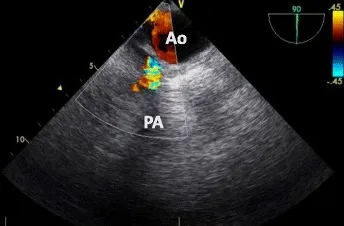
Perioperative transesophageal echocardiography. Abnormal blood flow contrast draining from the descending aorta to the pulmonary trunk with upper esophageal aortic arch short-axis view.
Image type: radiology (ultrasound)